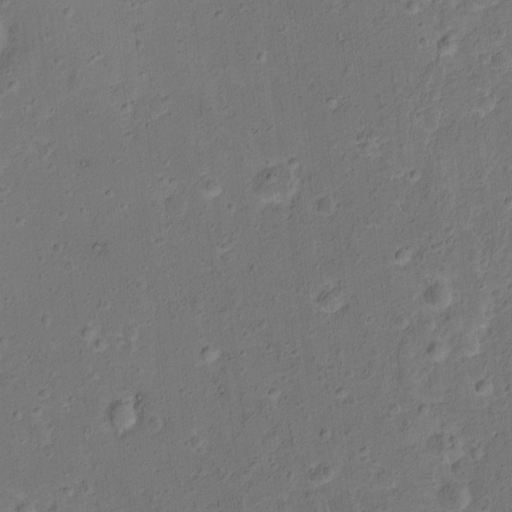
Classes present: Background